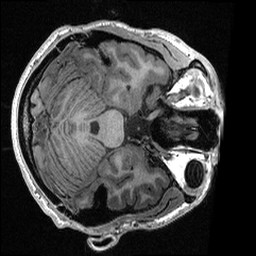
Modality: T1w
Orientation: axial
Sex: male
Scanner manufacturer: ge
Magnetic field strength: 3 T
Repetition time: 0.0064 s
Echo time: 0.00281 s